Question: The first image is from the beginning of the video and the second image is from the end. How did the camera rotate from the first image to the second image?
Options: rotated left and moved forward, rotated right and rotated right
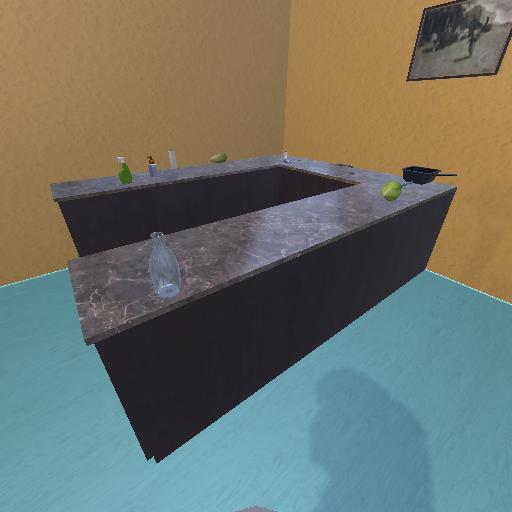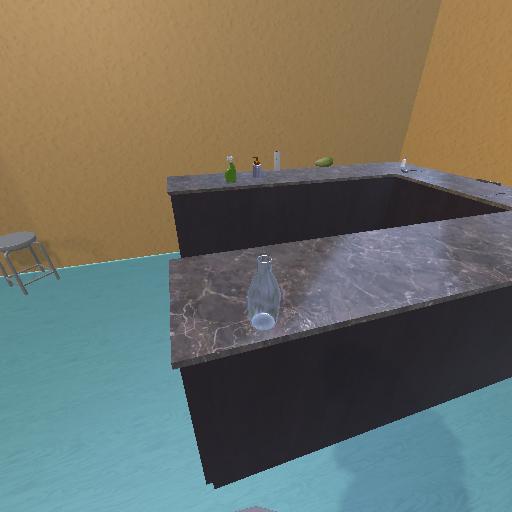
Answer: rotated left and moved forward